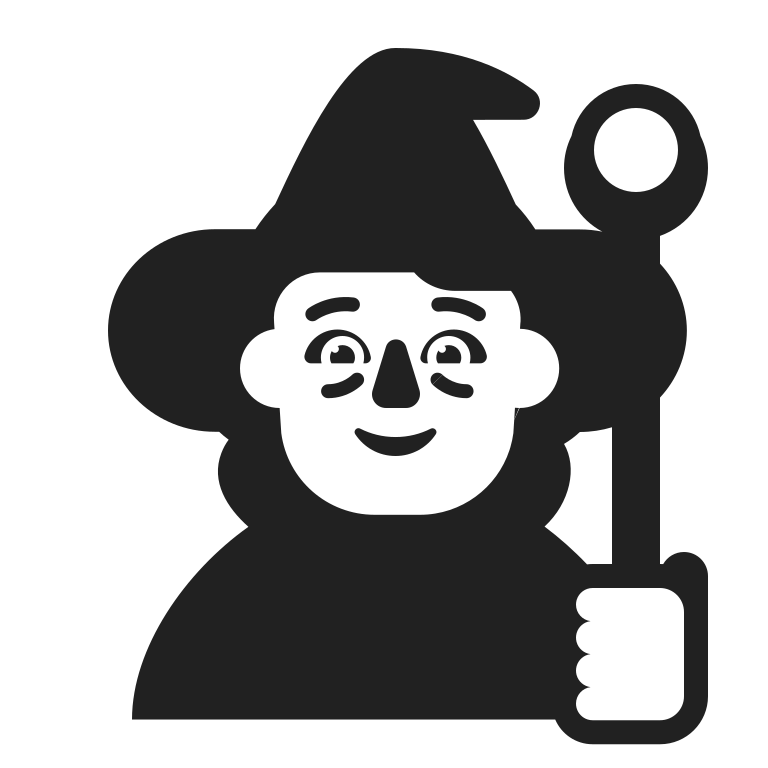
person mage high contrast default